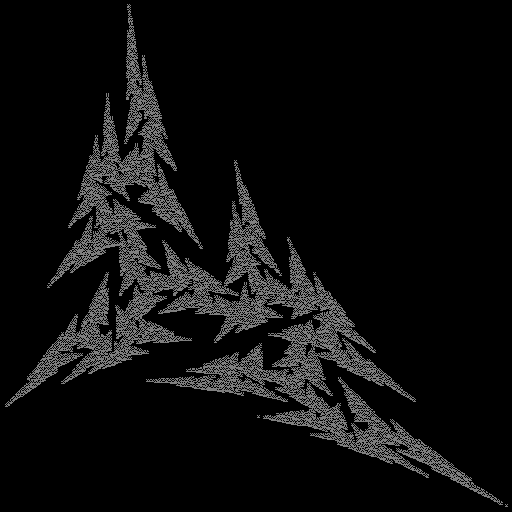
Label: snowcap